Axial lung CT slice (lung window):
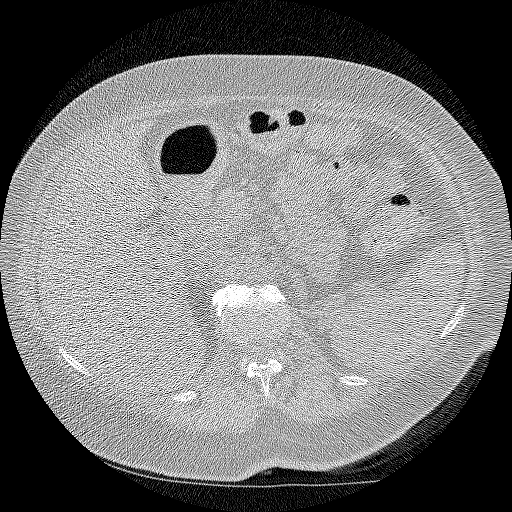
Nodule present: no